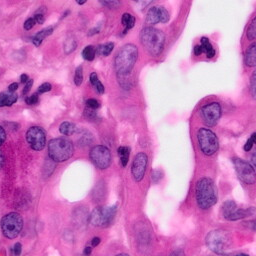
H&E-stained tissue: Pancreatic